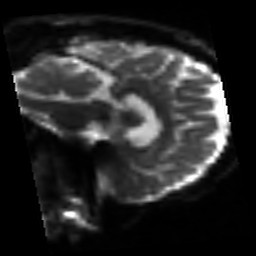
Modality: sbref
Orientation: sagittal
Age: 46
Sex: male
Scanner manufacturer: siemens
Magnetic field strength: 3 T
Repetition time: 3.2 s
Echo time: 0.081 s